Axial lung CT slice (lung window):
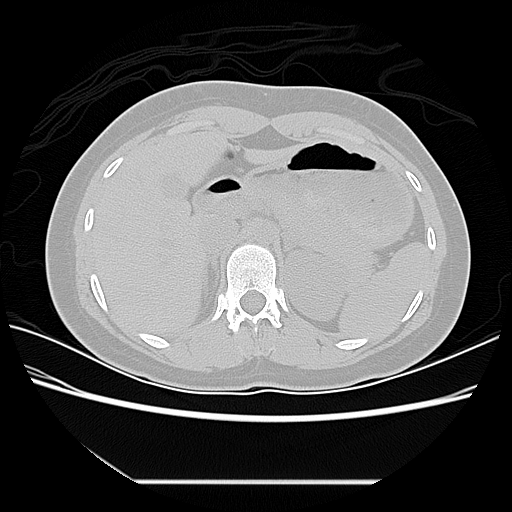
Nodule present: no